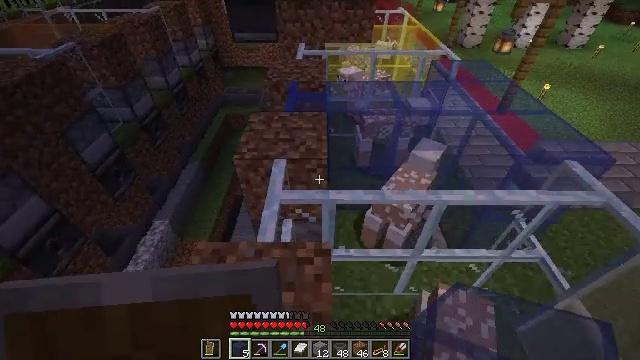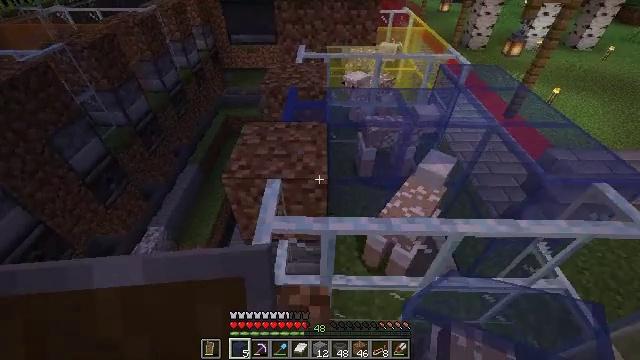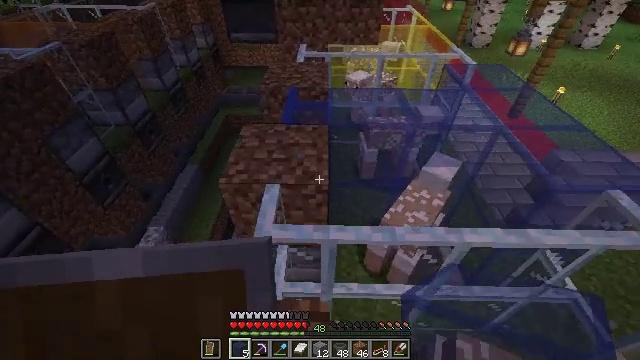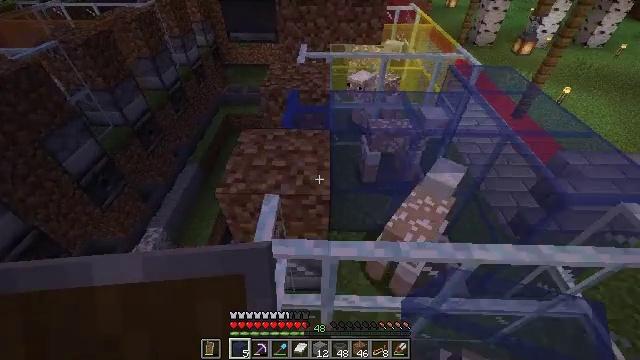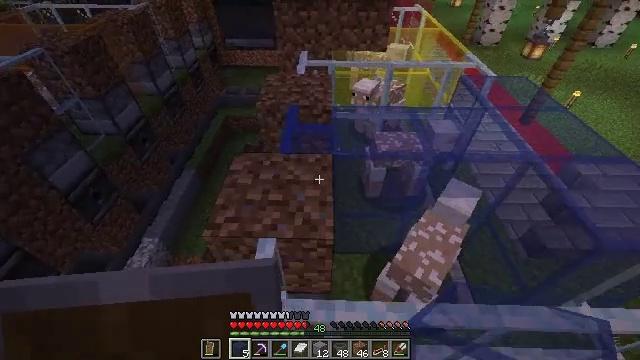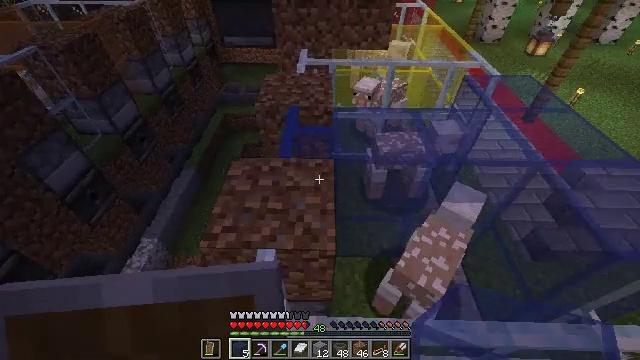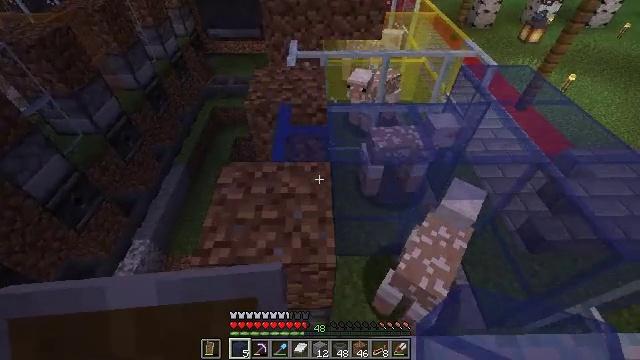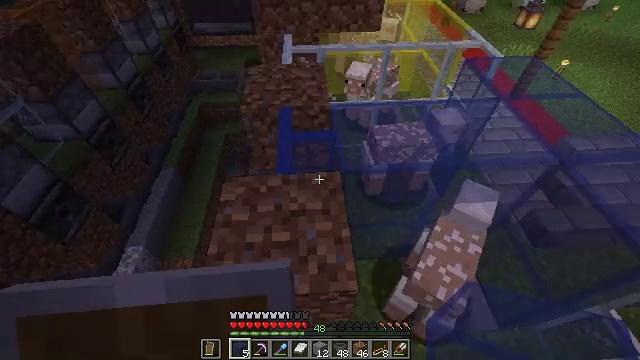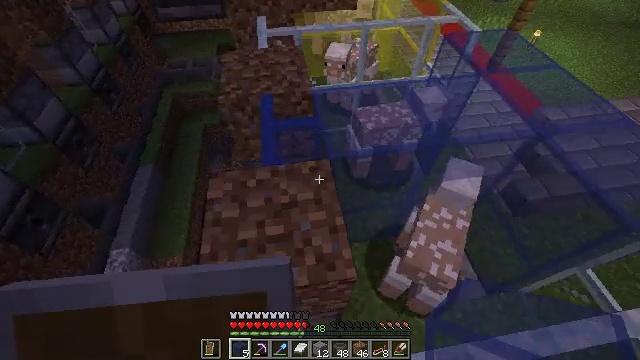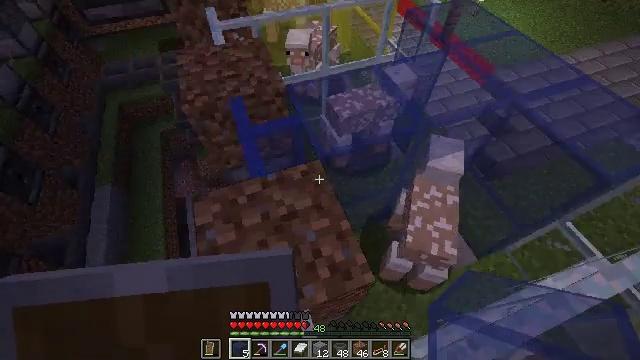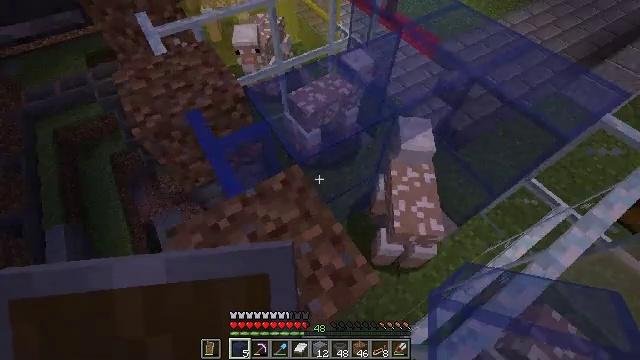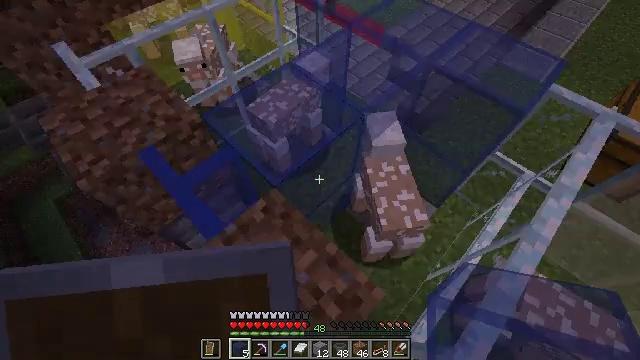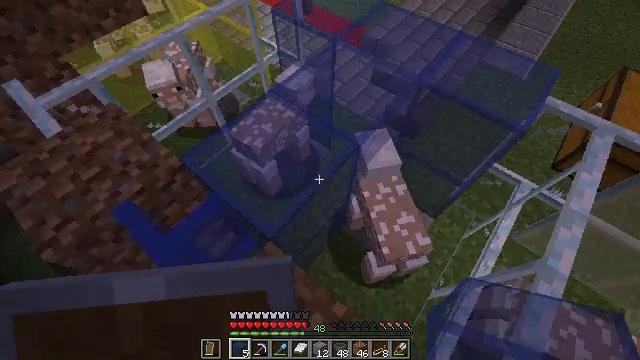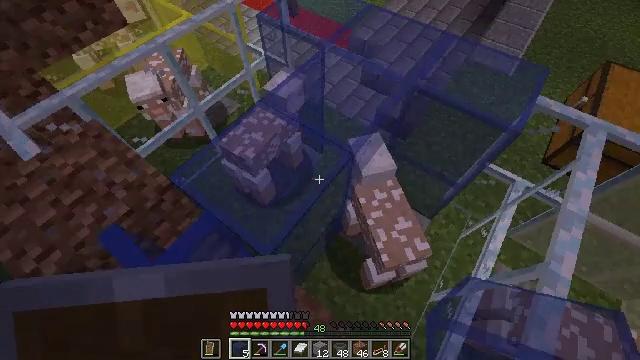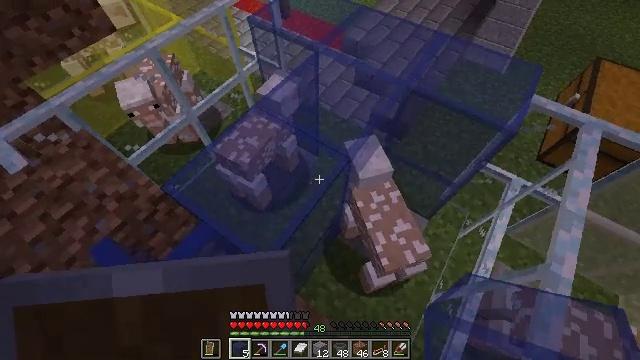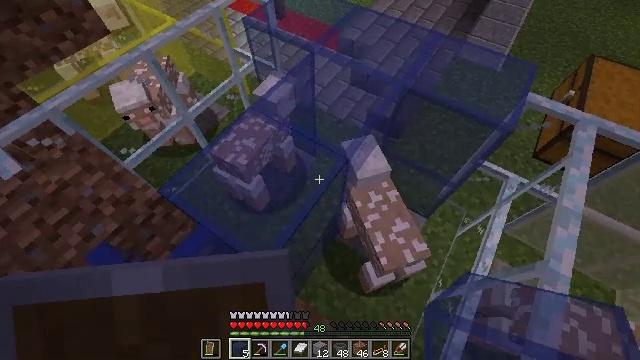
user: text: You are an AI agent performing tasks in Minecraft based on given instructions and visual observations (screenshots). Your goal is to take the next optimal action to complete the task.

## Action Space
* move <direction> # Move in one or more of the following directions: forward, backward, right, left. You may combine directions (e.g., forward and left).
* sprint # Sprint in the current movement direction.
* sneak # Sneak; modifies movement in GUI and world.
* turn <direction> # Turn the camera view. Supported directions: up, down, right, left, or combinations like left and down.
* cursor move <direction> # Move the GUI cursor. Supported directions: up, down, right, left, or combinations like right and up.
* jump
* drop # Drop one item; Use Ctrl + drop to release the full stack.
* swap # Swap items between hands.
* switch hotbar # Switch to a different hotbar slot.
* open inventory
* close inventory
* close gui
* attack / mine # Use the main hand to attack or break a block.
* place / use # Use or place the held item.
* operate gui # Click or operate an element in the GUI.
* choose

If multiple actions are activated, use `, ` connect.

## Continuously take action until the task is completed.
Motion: motion action
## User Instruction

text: Recycle the blue stained glass pane.
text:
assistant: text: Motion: move forward
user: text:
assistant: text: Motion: move forward
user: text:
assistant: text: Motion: move forward
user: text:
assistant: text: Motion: move forward
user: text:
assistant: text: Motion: move forward
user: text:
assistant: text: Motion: move forward and move left, turn right and down
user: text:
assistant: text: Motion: move forward and move left, turn right and down
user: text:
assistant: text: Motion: move forward and move left, turn right and down
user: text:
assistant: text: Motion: move forward, turn right and down
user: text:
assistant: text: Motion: move forward, turn right and down
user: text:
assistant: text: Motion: move forward, turn right
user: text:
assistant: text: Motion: move forward, turn right
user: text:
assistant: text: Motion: turn right
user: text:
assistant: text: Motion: turn right
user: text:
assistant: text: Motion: turn right
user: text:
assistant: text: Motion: no_op
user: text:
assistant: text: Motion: no_op
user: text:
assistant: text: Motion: no_op
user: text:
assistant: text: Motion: no_op
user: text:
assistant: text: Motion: turn left and down
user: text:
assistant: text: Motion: turn left and down
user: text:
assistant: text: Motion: turn left and down
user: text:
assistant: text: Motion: turn left
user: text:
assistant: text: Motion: turn left and up
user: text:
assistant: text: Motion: turn left
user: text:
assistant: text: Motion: turn left
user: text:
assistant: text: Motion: turn left
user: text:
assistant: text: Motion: turn left
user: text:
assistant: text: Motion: no_op
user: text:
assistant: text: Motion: move forward, turn left and down